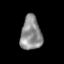
Tissue: skin
Cell type: Epithelial cells
Senescence score: 0.281
Nuclear area (px): 692
Mean DAPI intensity: 141.886